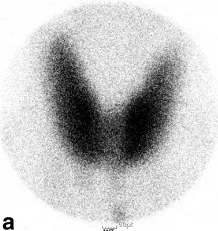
(a) Preoperative Tc-99m scintigraphy checked at a local medical clinic shows normal uptake of the tracer.
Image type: radiology (scintigraphy)